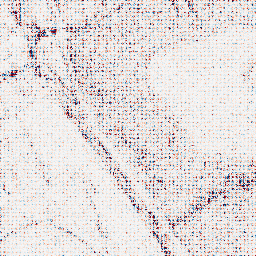
Category: wavelet
Decomposition family: wavelet_dwt
Decomposition parameters: wavelet: db8
level: 1
Upsampling method: sinc_blackman
Upsampling parameters: scale: 8
kernel_size: 8
Upsampling scale: 8